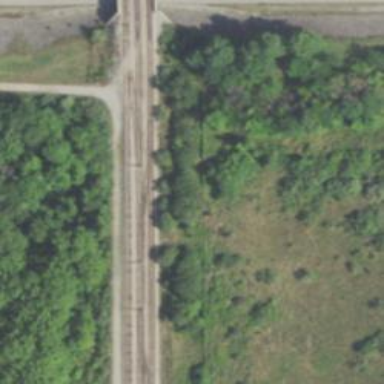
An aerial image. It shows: Railway siding with rails.